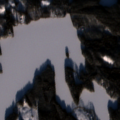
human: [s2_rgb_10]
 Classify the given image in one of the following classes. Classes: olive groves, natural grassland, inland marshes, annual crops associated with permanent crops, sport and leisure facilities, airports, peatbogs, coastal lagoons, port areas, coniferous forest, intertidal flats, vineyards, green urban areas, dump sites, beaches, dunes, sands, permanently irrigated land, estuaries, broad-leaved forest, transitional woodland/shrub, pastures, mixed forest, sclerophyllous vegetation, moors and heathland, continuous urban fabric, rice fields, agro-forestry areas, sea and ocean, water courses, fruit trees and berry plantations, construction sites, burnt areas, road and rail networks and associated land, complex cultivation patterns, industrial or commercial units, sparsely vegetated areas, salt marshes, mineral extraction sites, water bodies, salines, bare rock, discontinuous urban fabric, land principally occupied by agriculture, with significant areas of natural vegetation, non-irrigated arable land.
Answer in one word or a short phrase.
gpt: coniferous forest, mixed forest, water bodies